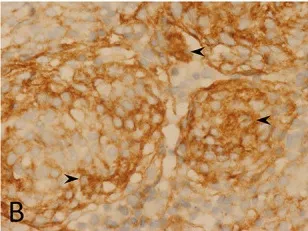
Pathological findings. Immunohistochemistry testing showed epithelial membrane antigen positive (arrowheads) (magnification, x400).
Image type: pathology (immunostaining)